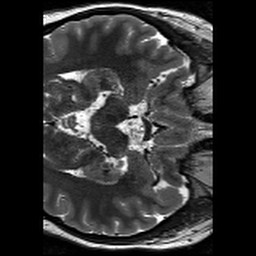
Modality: T2w
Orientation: axial
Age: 19
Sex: female